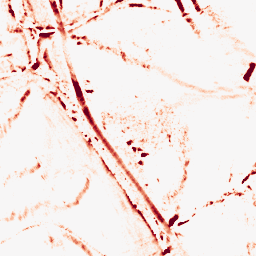
Category: morphological
Decomposition family: morphological_diamond
Decomposition parameters: operation: opening
radius: 5
Upsampling method: bilinear
Upsampling parameters: scale: 2
Upsampling scale: 2